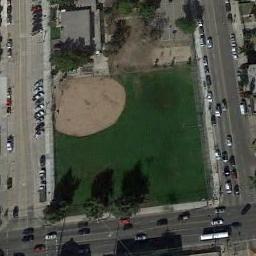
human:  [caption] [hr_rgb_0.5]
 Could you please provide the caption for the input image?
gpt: The baseball diamond is surrounded by roads with many cars .

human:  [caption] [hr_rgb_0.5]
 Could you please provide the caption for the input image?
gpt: There is a baseball diamond in the wasteland along the roads surrounded by the houses and trees .

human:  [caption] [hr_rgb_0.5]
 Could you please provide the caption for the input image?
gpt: A baseball diamond on the lawn while some cars and roads around it .

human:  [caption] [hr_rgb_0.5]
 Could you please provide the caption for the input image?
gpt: The baseball field is sparsely covered by vegetation .

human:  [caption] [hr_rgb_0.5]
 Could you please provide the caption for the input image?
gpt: Many cars are on the roads around the baseball diamond .